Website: macys
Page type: billing-address
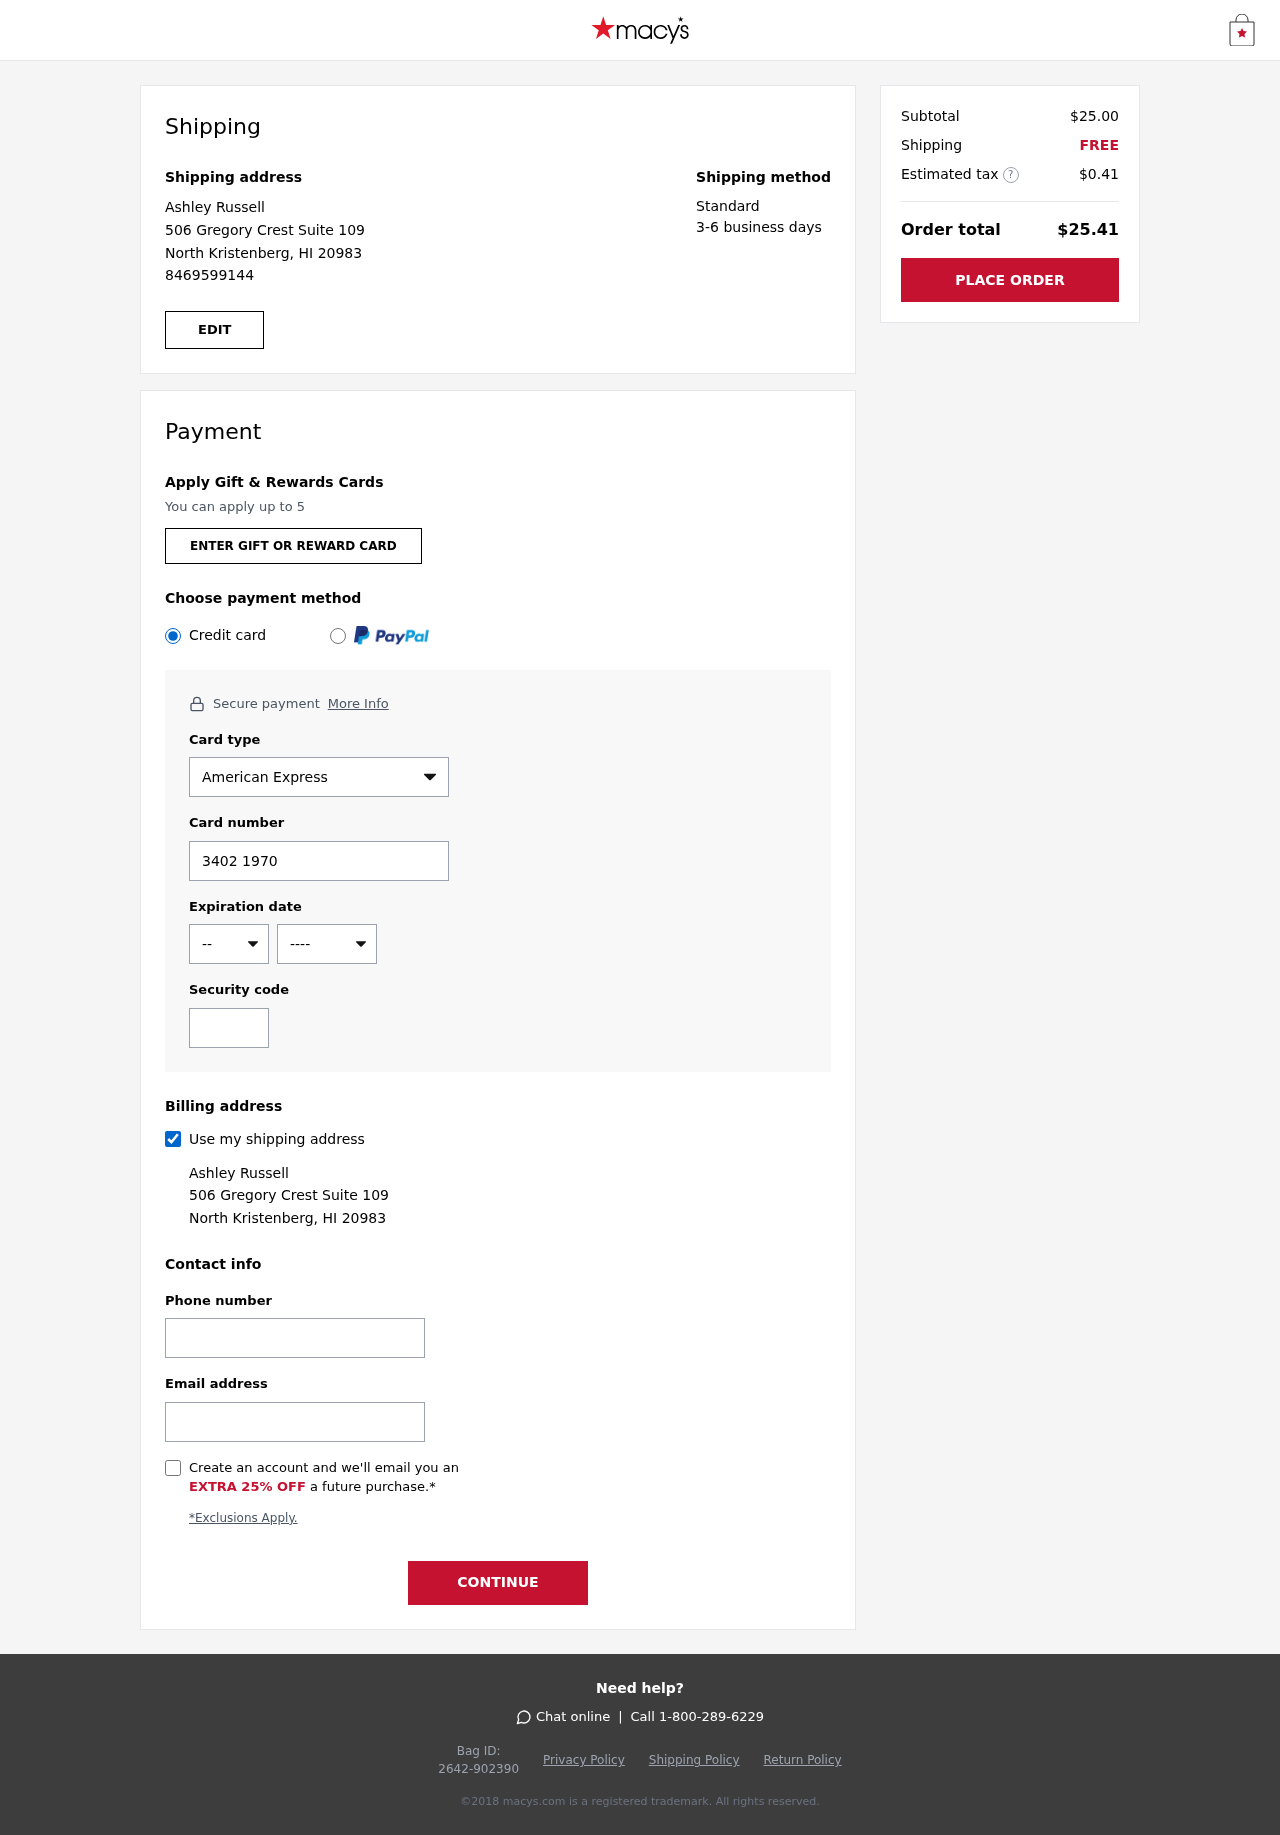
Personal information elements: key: PII_CARD_CVV
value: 7849
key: PII_CARD_EXPIRY_MONTH
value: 07
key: PII_CARD_EXPIRY_YEAR
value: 30
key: PII_CARD_NUMBER
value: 3402 1970 7675 802
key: PII_CARD_TYPE
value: American Express
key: PII_EMAIL
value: ashley_russell@hotmail.com
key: PII_FULLNAME
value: Ashley Russell
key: PII_PHONE
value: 8469599144
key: PII_STREET
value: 506 Gregory Crest Suite 109
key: PII_CITY_STATE_ZIP
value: North Kristenberg, HI 20983
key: PII_FIRSTNAME
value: Ashley
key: PII_LASTNAME
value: Russell
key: PII_FULLNAME2
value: Ashley Russell
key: PII_FULLNAME3
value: Ashley Russell
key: PII_FIRSTNAME2
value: Ashley
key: PII_FIRSTNAME3
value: Ashley
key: PII_LASTNAME2
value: Russell
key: PII_LASTNAME3
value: Russell
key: PII_FIRSTNAME_DERIVED
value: Ashley
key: PII_LASTNAME_DERIVED
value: Russell
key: PII_FULLNAME_DERIVED
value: Ashley Russell
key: PII_NAME_FULL_DERIVED
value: Ashley Russell
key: PII_PHONE2
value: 8469599144
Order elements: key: ORDER_SUBTOTAL
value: $25.00
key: ORDER_SHIPPING_COST
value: FREE
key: ORDER_TAX
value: $0.41
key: ORDER_TOTAL
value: $25.41